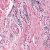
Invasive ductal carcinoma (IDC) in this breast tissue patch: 1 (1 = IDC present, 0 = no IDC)